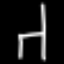
Label: chair